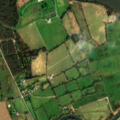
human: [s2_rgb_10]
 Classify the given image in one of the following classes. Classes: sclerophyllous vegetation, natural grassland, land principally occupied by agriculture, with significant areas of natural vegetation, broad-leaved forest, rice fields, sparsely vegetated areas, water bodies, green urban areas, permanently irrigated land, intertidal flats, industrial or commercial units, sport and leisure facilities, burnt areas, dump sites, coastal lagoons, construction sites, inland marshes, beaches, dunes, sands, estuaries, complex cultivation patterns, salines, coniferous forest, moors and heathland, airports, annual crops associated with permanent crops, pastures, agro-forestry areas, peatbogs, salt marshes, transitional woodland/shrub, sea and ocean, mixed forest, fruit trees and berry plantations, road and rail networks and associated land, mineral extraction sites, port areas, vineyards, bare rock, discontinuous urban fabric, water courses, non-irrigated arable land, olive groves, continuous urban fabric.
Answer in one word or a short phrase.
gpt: pastures, water courses